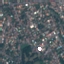
Land use / land cover class: Residential